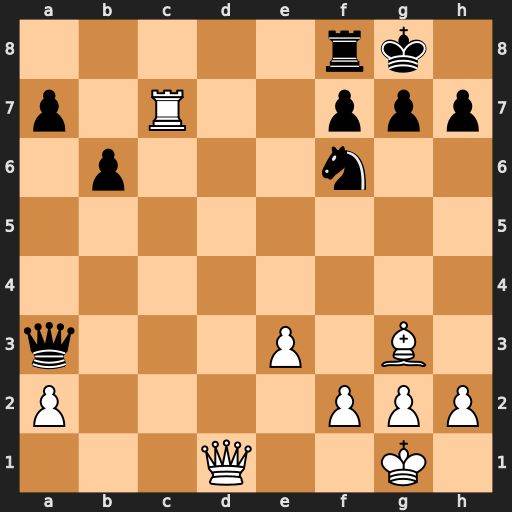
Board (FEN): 5rk1/p1R2ppp/1p3n2/8/8/q3P1B1/P4PPP/3Q2K1
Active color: w
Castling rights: -
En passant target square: -
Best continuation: Bd6 Rd8 Rc8 Rxc8 Bxa3